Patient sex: M
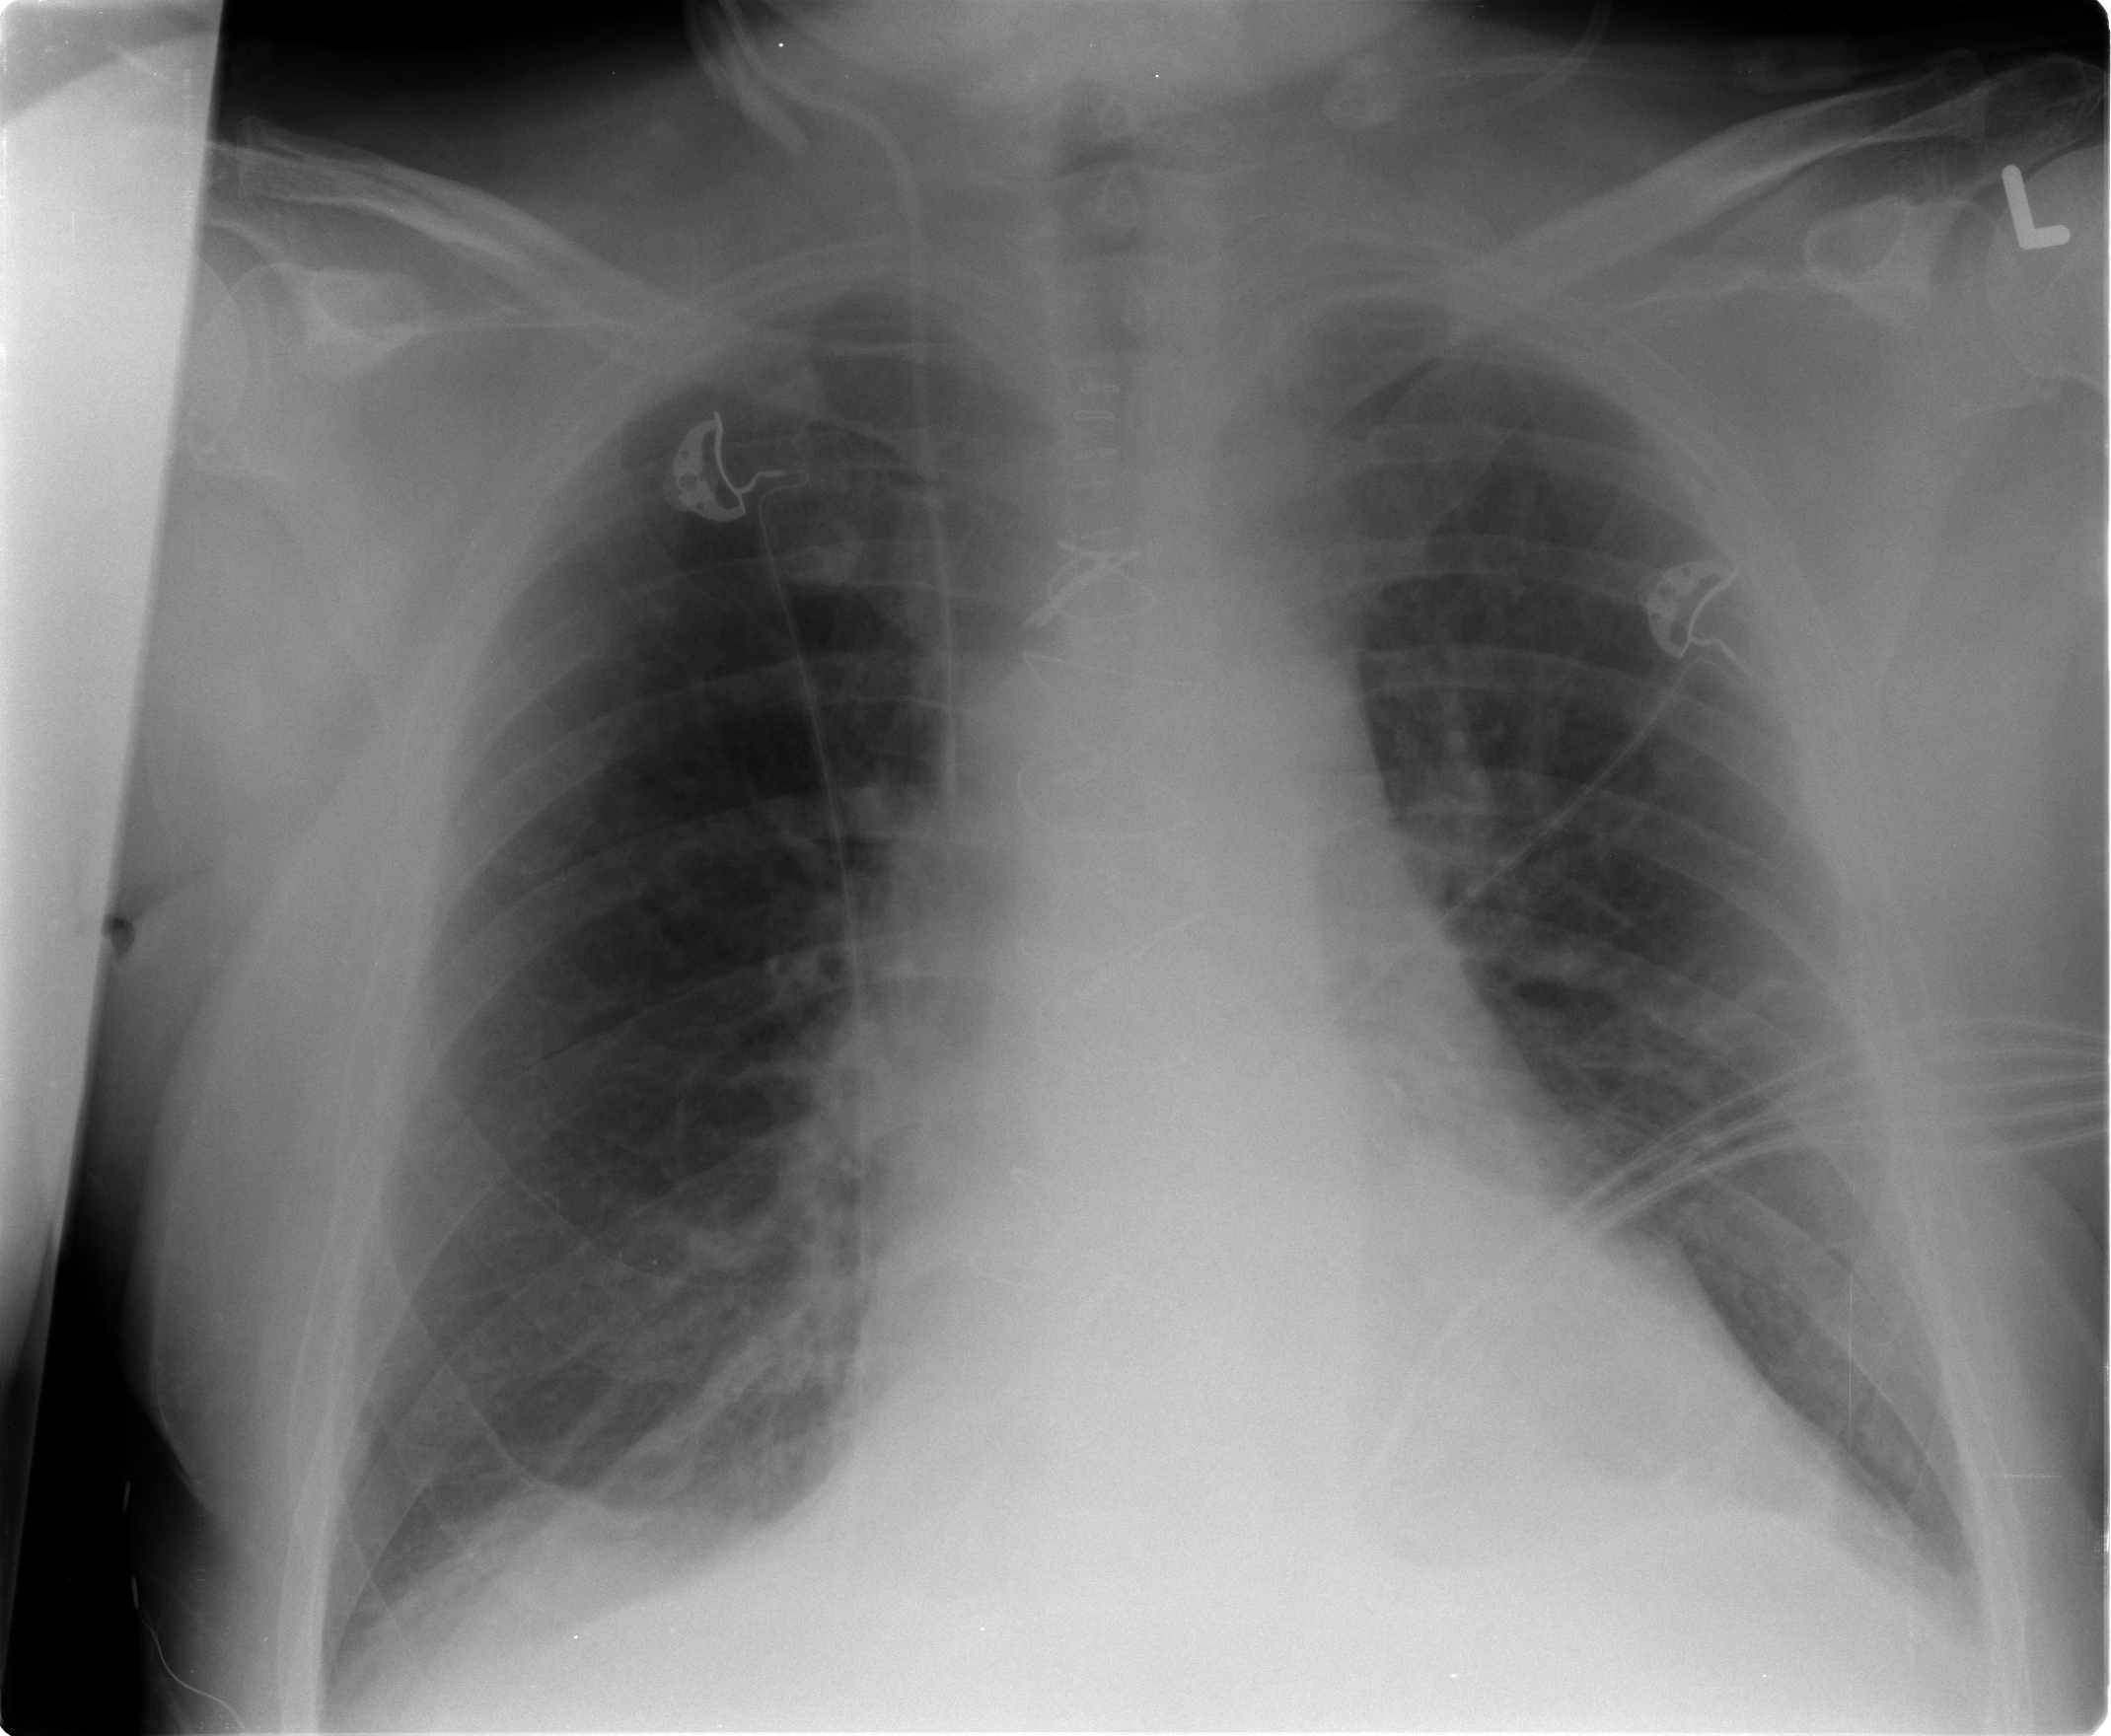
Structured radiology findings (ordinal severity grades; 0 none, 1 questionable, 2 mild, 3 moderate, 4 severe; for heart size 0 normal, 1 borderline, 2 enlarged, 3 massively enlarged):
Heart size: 0
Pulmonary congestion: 0
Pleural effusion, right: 1
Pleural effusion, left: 0
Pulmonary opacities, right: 0
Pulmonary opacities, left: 0
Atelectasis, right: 1
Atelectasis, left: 2